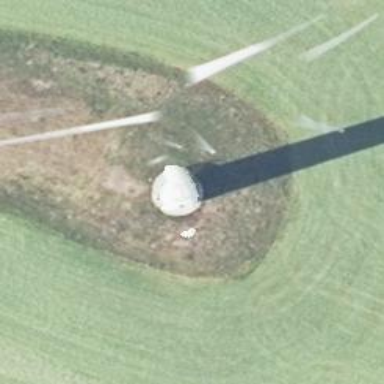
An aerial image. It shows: Wind turbine generator that utilizes wind as its source for generating electricity. It is of the horizontal axis type.